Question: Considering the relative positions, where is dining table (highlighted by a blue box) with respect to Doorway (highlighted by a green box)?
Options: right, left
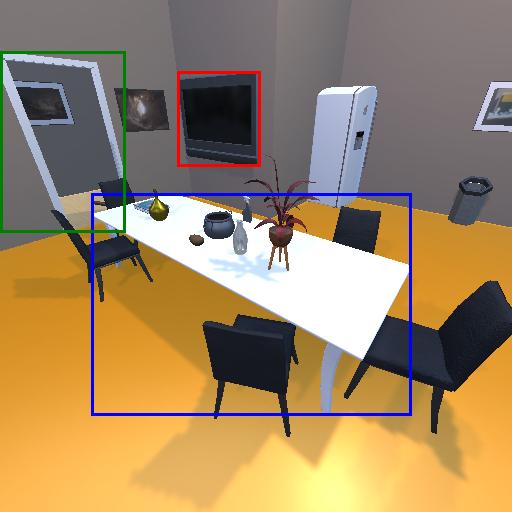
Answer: right